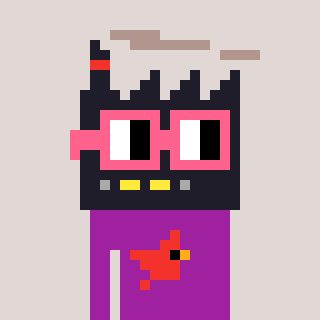
a pixel art character with square pink glasses, a factory-shaped head and a magenta-colored body on a warm background